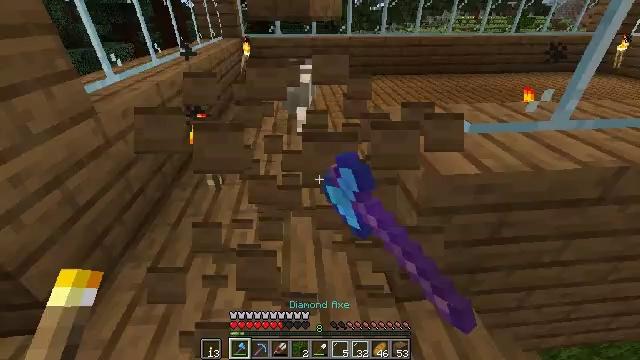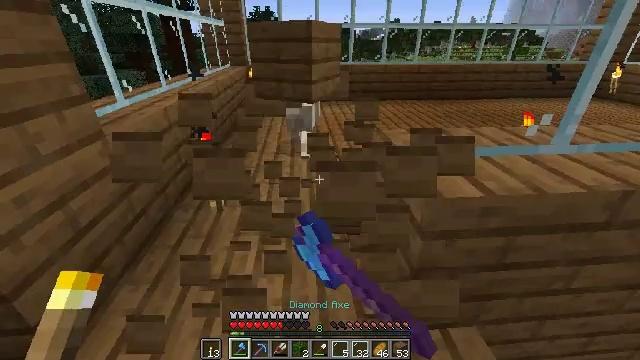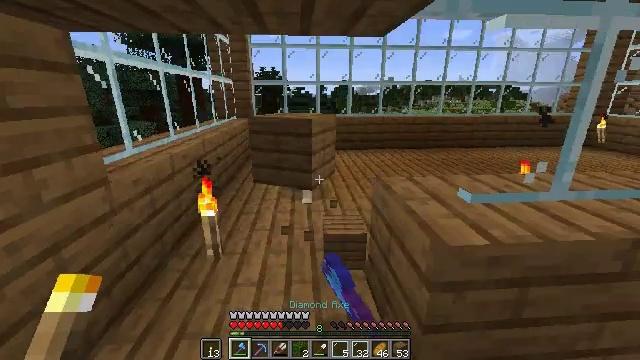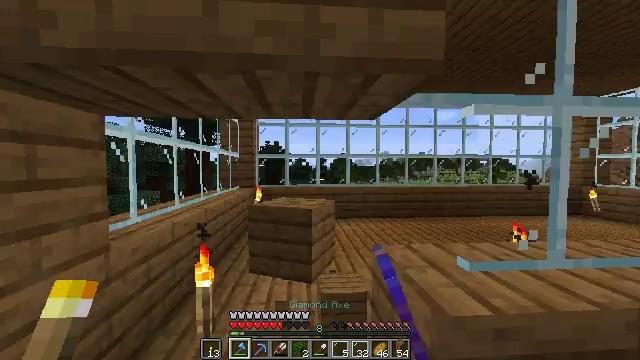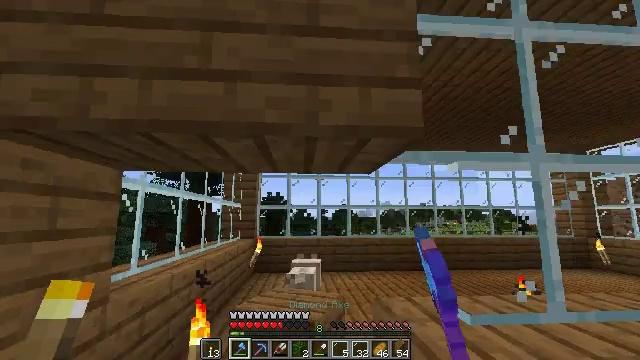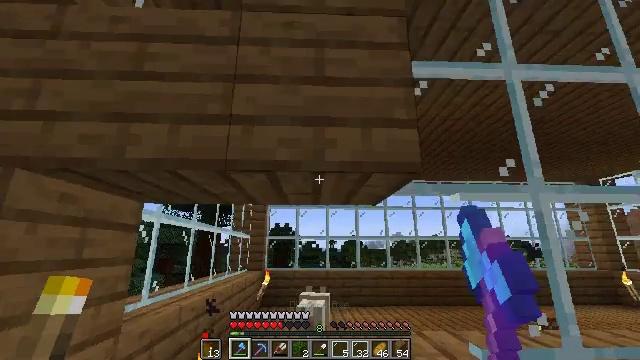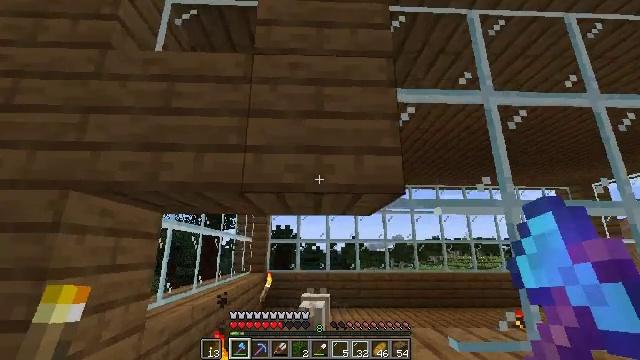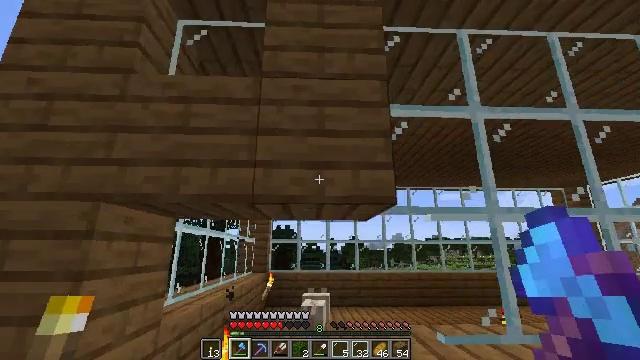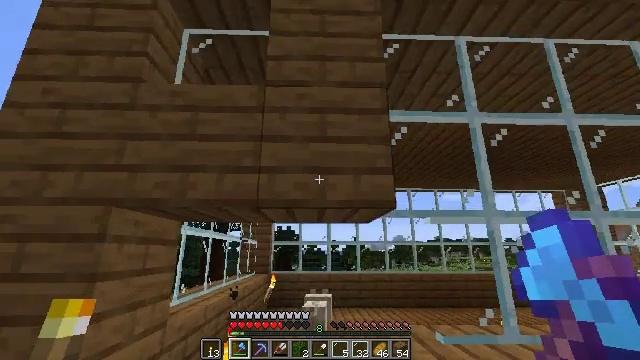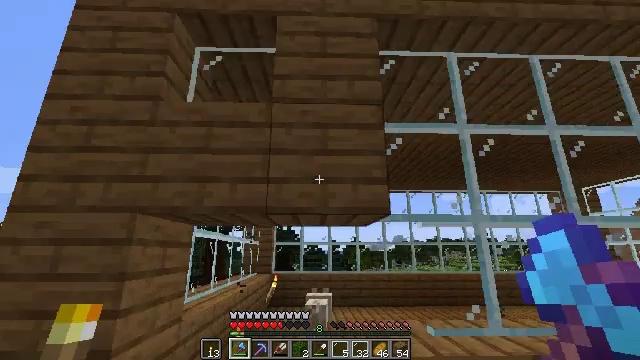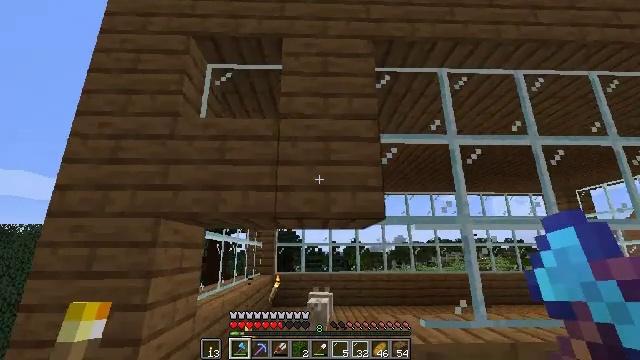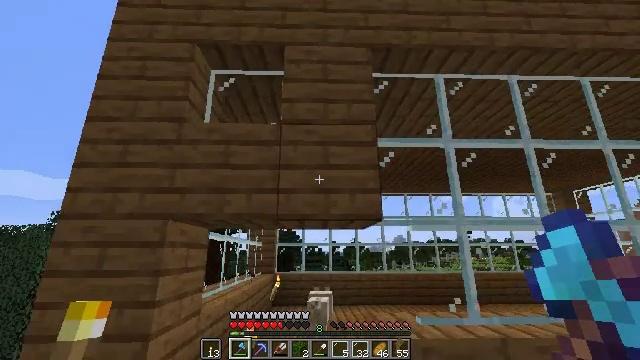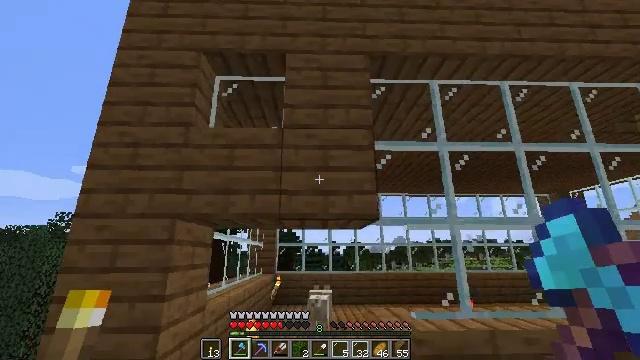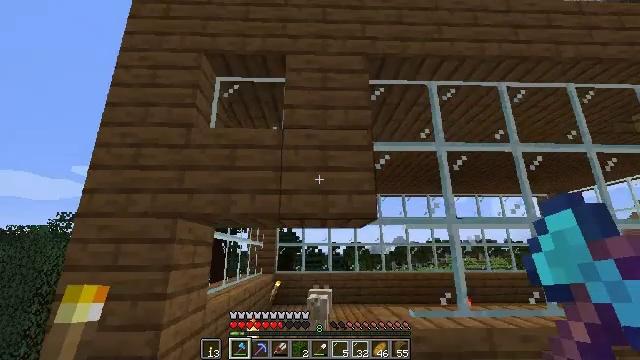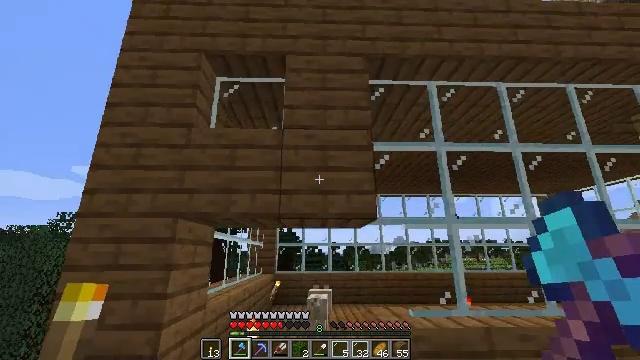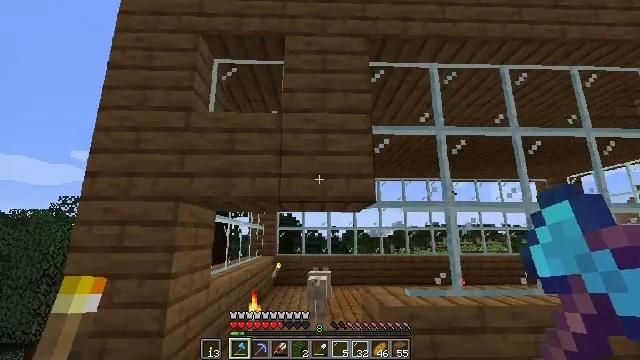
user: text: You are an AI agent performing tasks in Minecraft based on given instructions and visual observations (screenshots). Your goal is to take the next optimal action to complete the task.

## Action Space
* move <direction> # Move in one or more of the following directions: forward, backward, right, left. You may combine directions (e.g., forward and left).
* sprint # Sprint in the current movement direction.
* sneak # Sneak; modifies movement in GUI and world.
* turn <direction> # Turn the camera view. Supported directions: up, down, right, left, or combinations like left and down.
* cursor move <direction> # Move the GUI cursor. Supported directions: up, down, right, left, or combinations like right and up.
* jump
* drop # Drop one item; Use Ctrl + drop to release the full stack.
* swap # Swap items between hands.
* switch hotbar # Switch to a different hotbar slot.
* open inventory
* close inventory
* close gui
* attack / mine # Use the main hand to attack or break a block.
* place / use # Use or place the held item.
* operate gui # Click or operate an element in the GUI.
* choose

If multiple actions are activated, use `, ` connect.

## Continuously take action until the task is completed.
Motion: motion action
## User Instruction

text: Collect fragments by breaking the glass pane.
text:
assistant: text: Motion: turn up, attack / mine
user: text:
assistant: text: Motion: turn up
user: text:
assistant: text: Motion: move back, turn up
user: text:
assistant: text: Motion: move back, turn up
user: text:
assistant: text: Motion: move back, turn left and up
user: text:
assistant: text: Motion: move back
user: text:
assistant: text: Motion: move back
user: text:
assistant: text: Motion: move back
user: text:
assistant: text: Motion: move back
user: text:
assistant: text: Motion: move back
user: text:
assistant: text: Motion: no_op
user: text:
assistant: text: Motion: no_op
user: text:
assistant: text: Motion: no_op
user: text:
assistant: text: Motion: no_op
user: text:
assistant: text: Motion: turn down
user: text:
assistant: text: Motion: turn down
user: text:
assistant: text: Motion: turn down
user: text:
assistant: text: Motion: move right, turn down
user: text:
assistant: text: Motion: move right
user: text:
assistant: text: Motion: move right
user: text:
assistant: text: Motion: move right
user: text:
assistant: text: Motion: move right
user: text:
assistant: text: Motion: no_op
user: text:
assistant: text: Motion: turn left
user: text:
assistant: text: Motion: turn left
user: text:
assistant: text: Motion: turn left
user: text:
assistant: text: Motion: no_op
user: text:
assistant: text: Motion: no_op
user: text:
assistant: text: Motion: no_op
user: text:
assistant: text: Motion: no_op